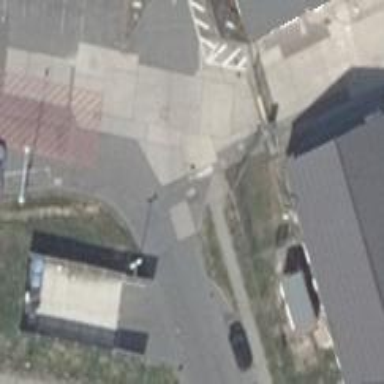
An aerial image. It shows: Parking area with surface.